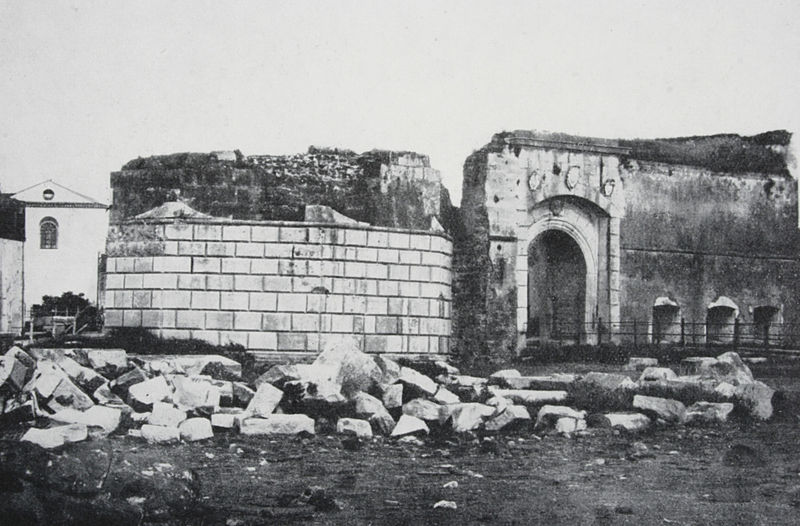
Titel: Aufnahme aus der Zeit der Wiederherstellungsarbeiten
Künstler: Liphantes
Standort: Capua
Institution: Brückentoranlage
Schlagwörter: felsen, gestein, himmel, kampf, weiß, fenster, grau, marmor, schwarz, säule, tür, gebäude, gras, haus, wiese, zaun, wand, architektur, stein, steine, bild, erde, gräser, halme, häuser, natur, busch, kirche, boden, rund, turm, ansicht, bogen, fassade, giebel, mauer, ziegel, wolkenlos, krieg, trümmer, zerstörung, kaiser, geländer, tor, befestigung, foto, fotografie, photographie, lose, eingang, eisen, ruine, torbogen, festung, mauerwerk, schwarz-weiß, durcheinander, ruinen, rom, photo, portal, rustika, wappen, kaputt, ziegelsteine, pforte, mauern, portikus, hammer, antik, griechisch, griechenland, zerstört, stadtmauer, aufnahme, verfallen, römisch, burgruine, zerfallen, blöcke, maier, einbruch, ameisen, rug, bruchsteinmauerwerk